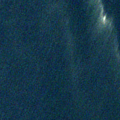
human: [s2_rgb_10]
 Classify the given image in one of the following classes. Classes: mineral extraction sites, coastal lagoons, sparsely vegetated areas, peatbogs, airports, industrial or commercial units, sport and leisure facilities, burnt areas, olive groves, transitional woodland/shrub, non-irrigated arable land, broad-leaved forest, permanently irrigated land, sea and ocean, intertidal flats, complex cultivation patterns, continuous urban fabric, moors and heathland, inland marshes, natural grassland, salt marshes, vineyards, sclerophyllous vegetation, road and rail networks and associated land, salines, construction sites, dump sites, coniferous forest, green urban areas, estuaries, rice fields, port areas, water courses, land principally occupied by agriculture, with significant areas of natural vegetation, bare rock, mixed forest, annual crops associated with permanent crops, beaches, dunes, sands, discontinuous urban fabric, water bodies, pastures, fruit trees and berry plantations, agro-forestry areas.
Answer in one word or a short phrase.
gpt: sea and ocean